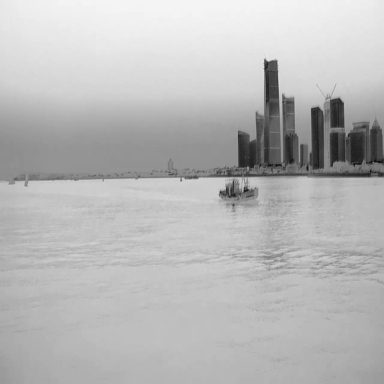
There are two sailboats in the infrared image.